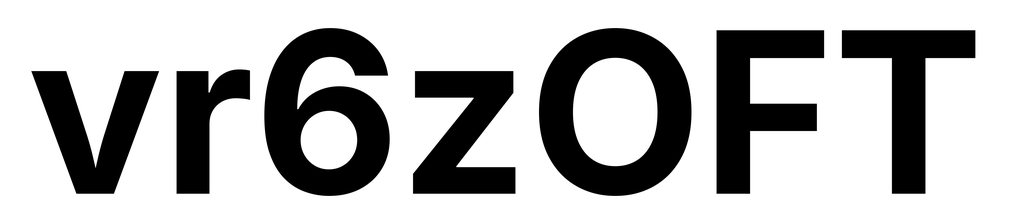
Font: Inter_Bold